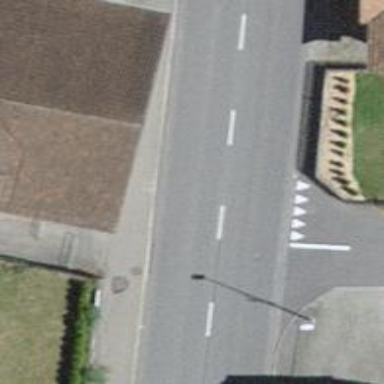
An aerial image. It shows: Unmarked crossing with raised kerb.